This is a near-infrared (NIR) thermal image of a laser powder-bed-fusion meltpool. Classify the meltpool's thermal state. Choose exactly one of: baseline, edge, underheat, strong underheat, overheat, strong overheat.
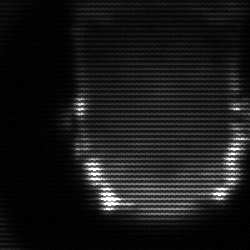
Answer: baseline